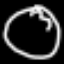
Label: clock